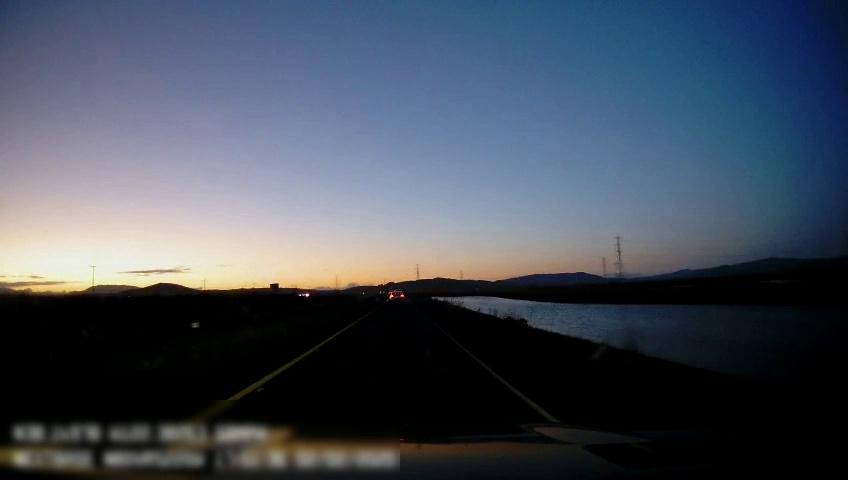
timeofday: Dusk/Dawn/Twilight
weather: Sunny
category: Drivable Space
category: Vehicles | Car
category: Lanes | Current Lane
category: Lanes | Current Lane